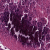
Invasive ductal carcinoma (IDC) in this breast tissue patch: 0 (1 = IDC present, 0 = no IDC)